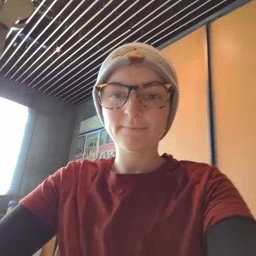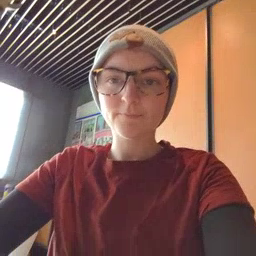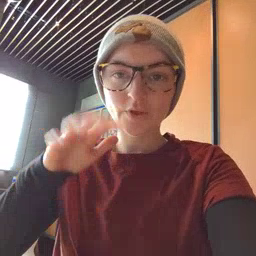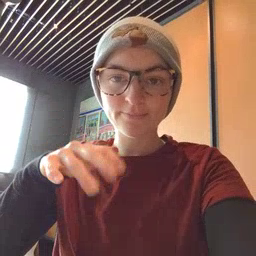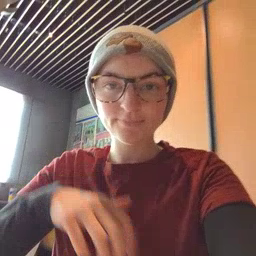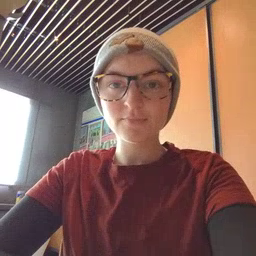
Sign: rain